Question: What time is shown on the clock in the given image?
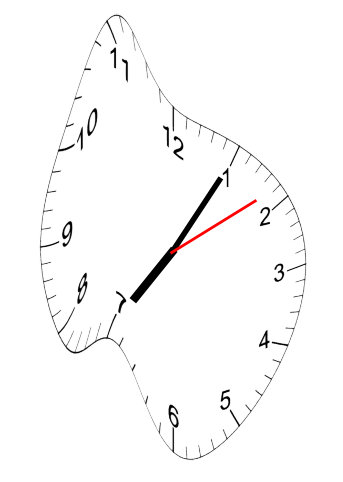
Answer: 07:05:09